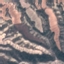
Label: HerbaceousVegetation